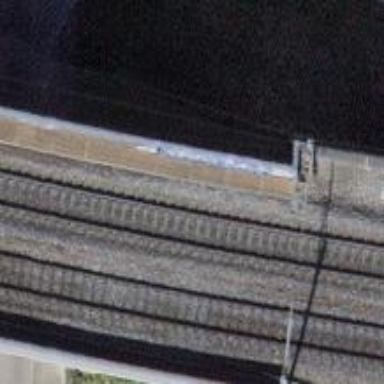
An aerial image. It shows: Bridge with single railway track electrified by contact line.